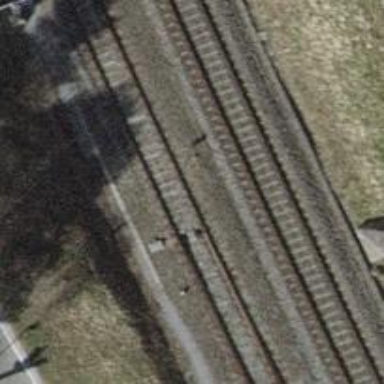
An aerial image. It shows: Single-track electrified railway siding with contact line for service.